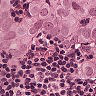
Metastatic tissue present: yes